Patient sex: M
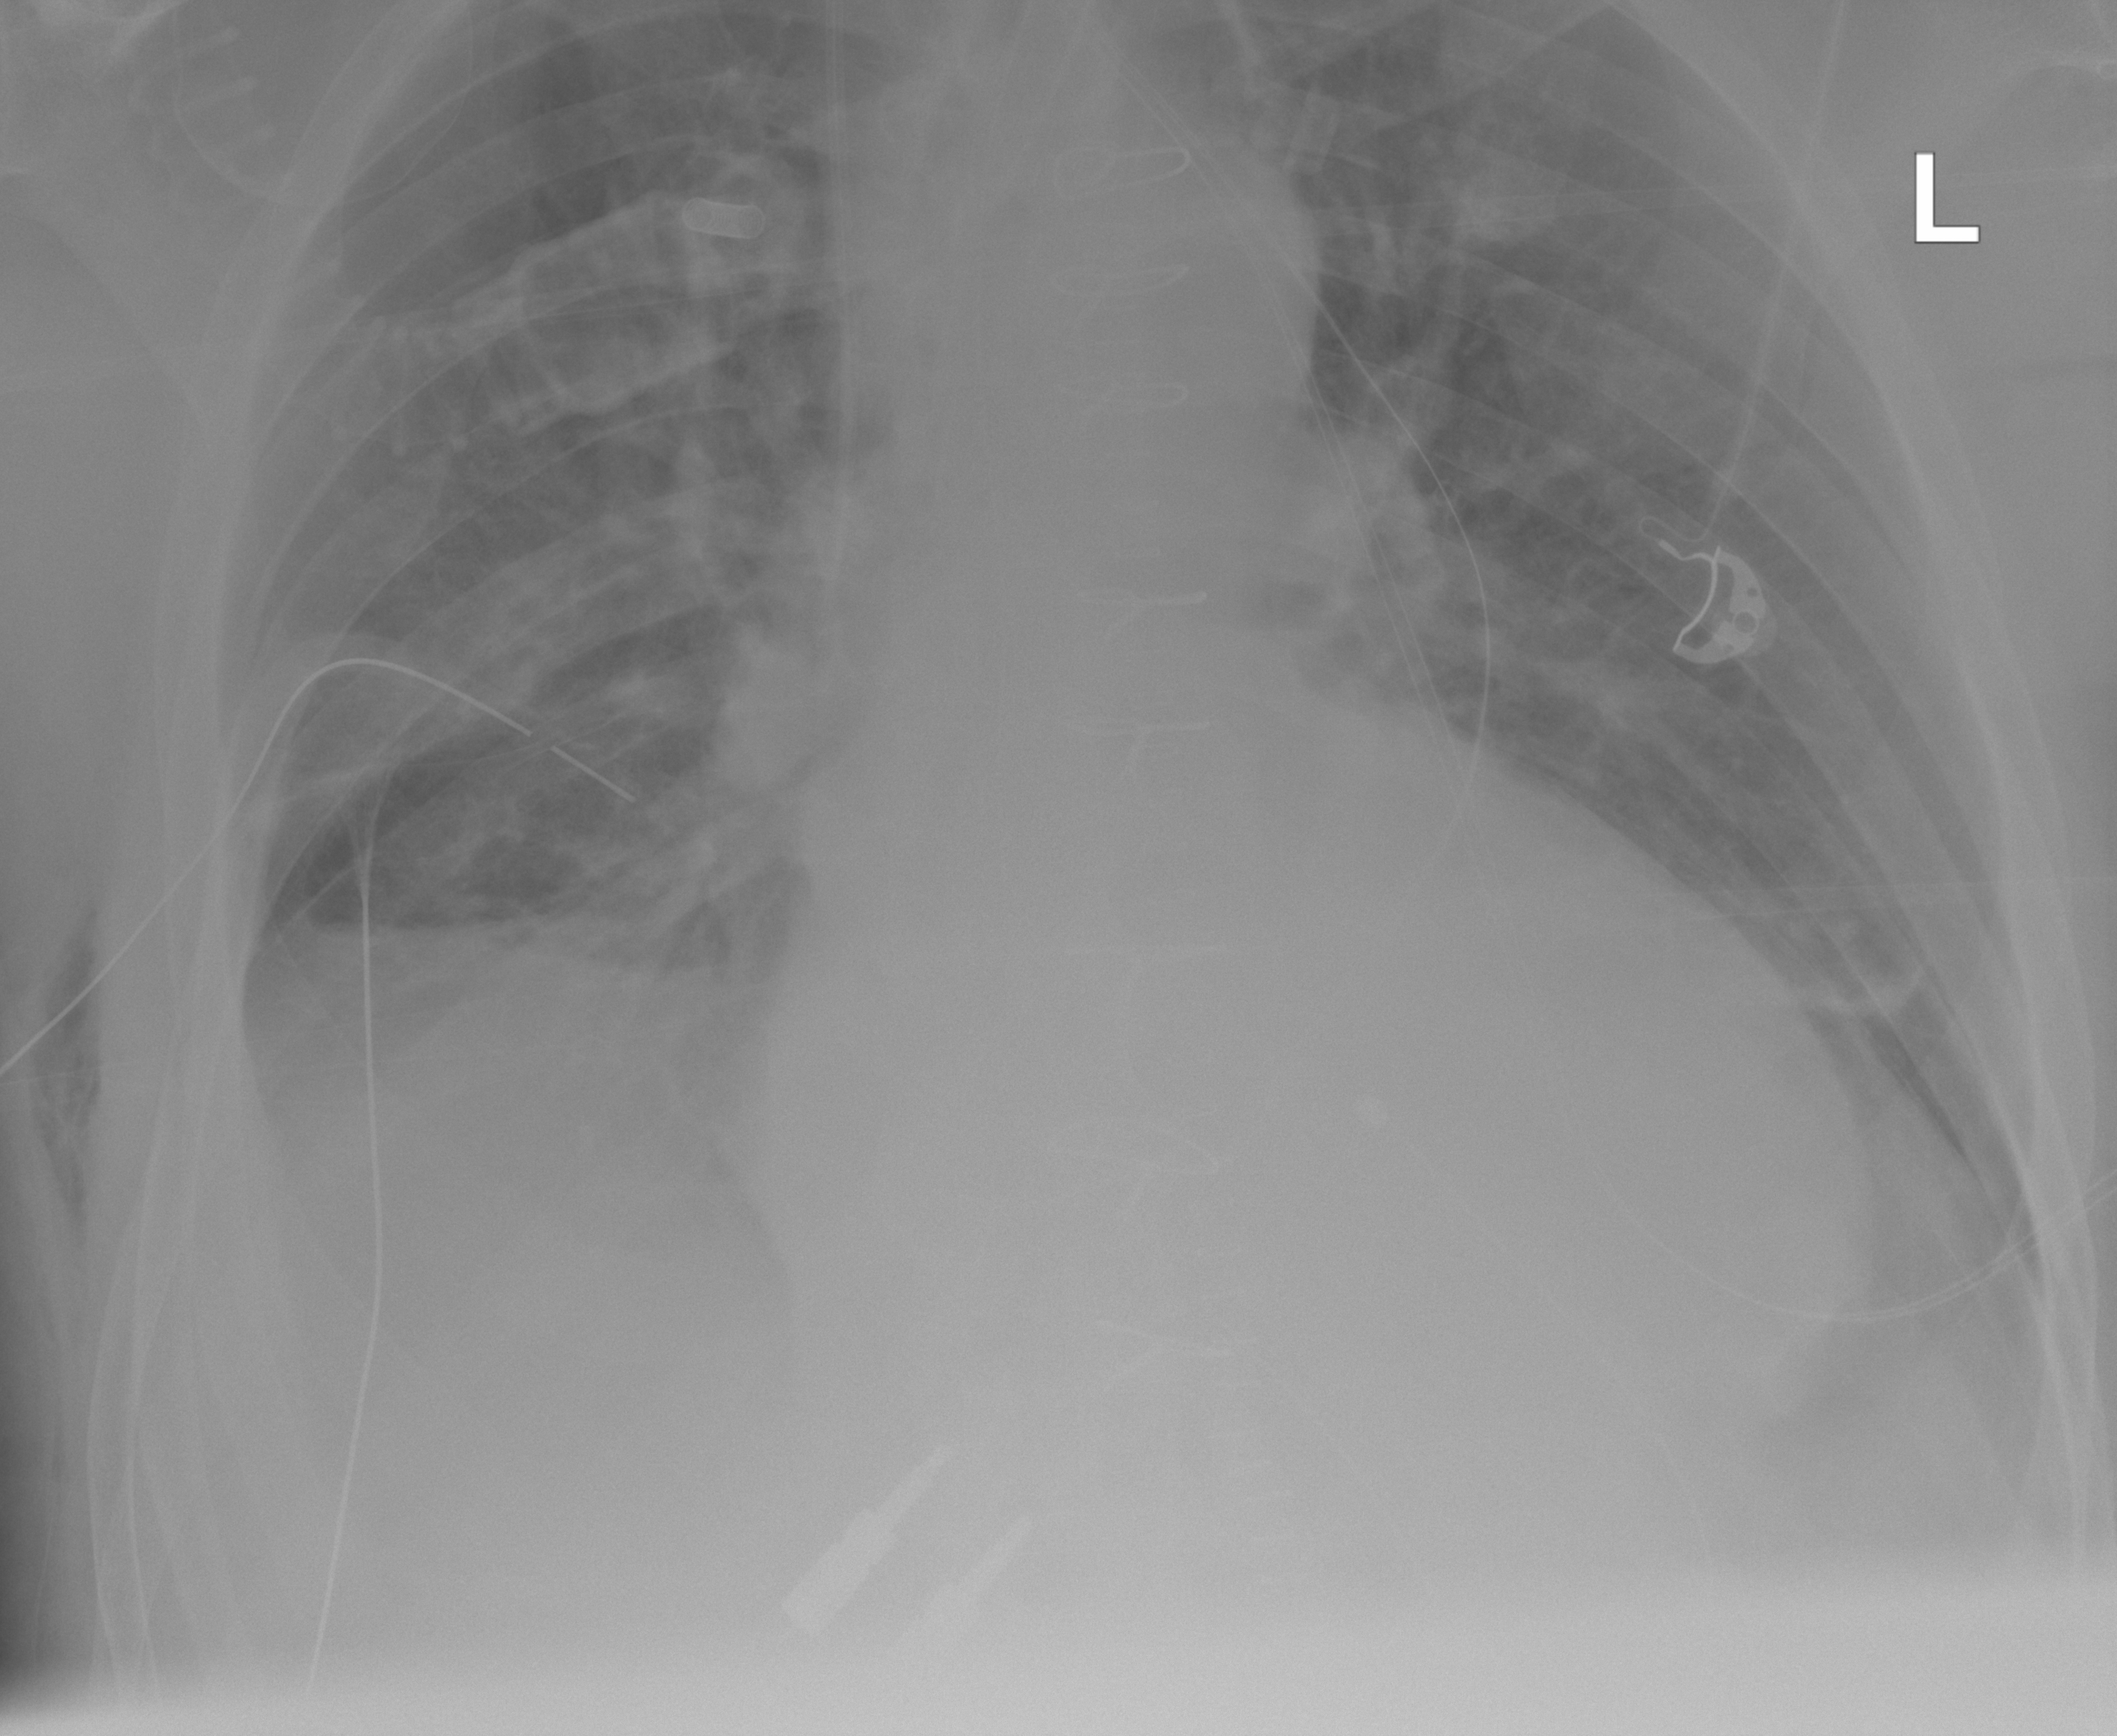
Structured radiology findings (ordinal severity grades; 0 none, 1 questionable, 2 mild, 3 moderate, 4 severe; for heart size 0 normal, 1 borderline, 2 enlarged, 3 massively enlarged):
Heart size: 2
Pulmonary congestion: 0
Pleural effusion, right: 2
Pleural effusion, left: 0
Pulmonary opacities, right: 1
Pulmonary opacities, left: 0
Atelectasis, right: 2
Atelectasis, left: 0